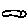
Label: cloud